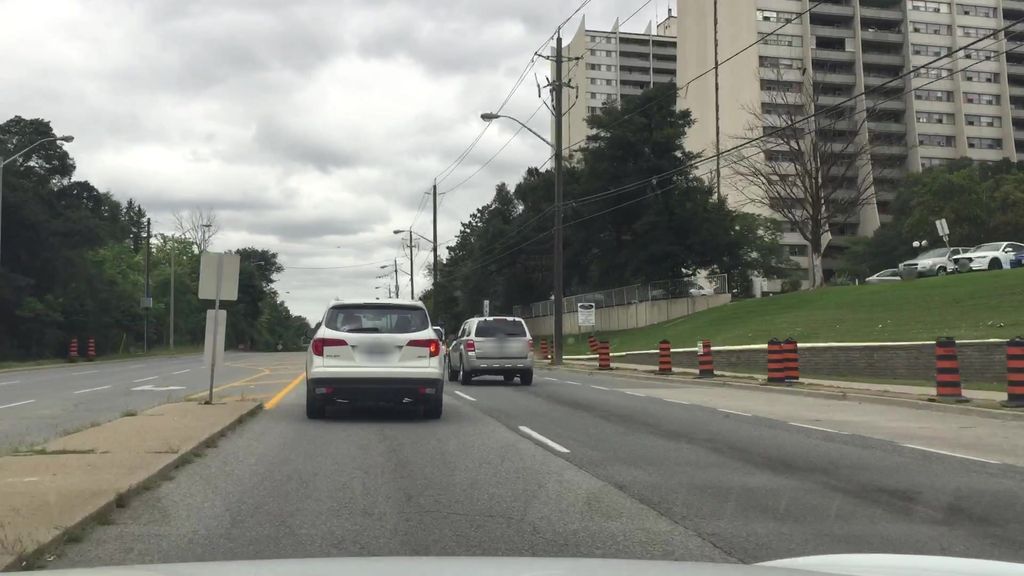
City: toronto